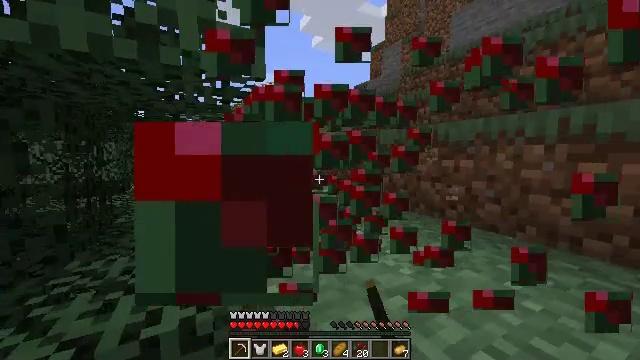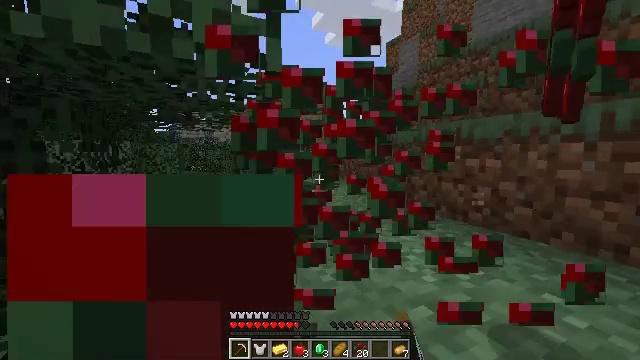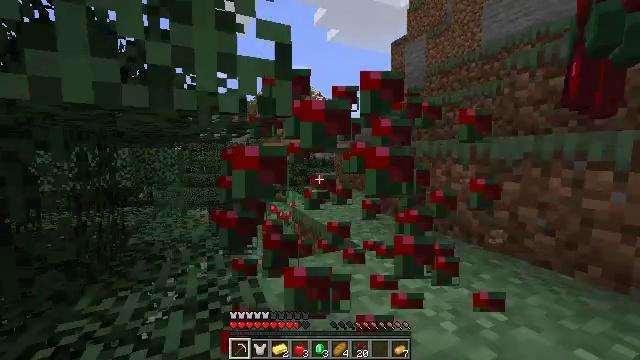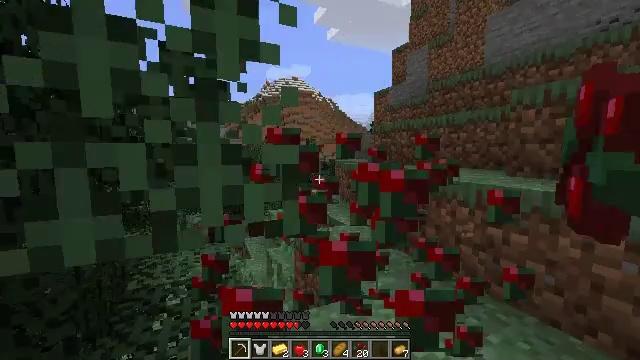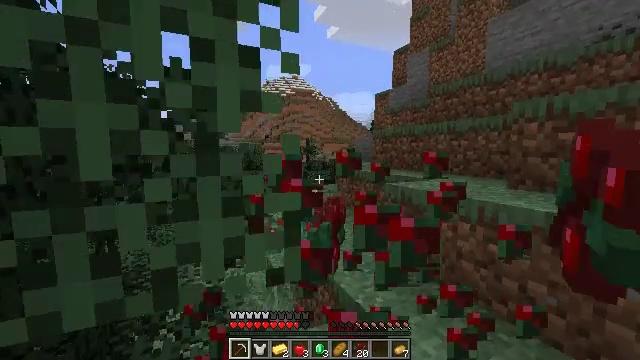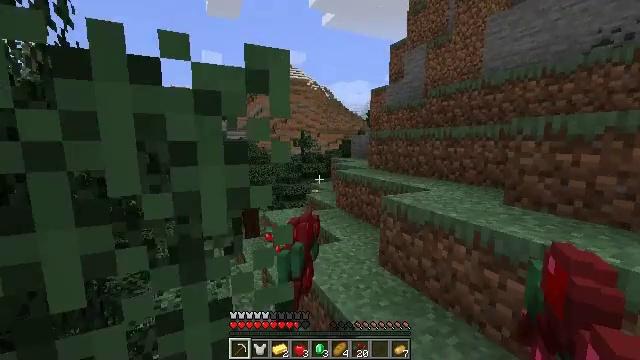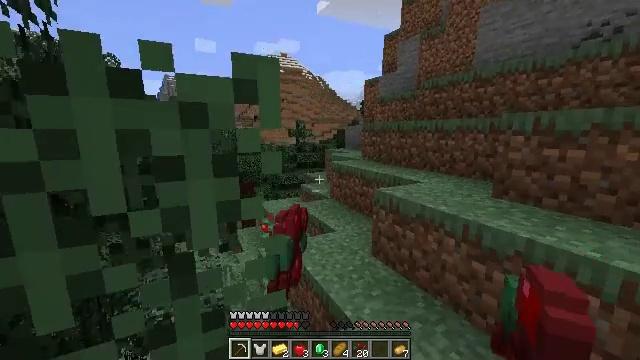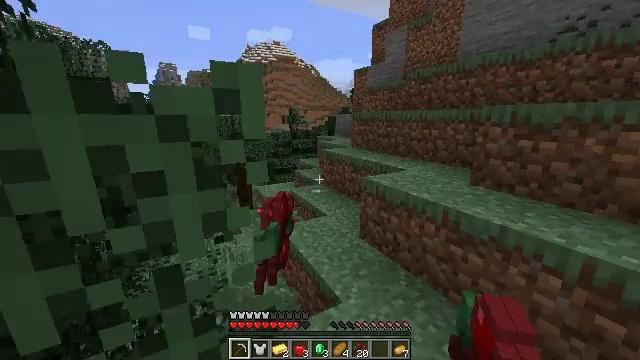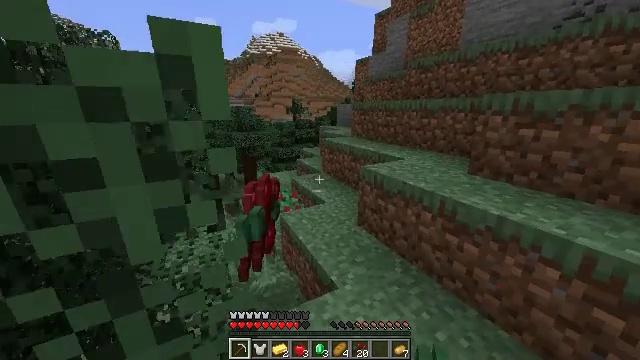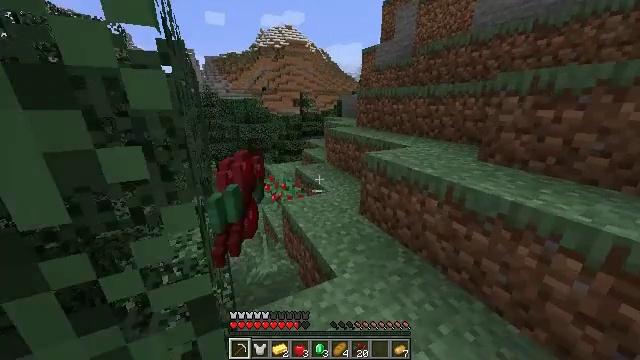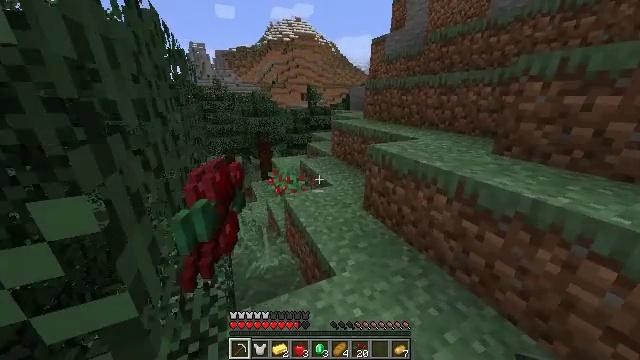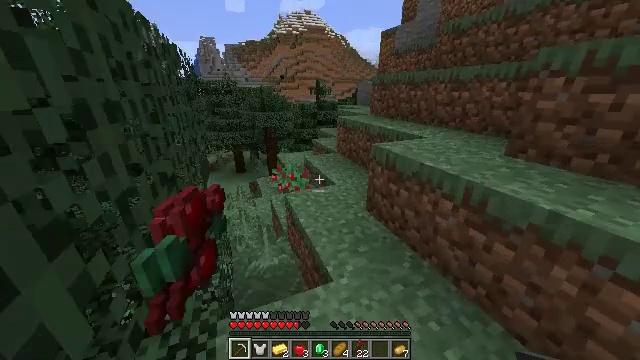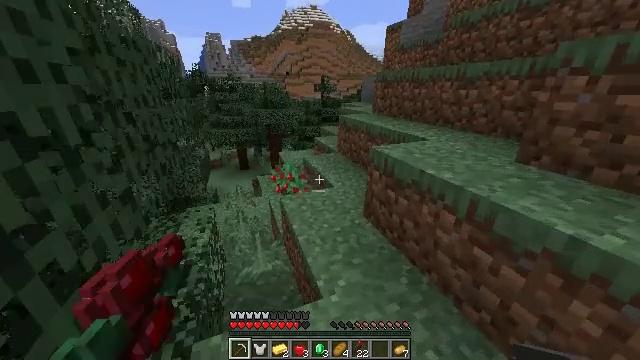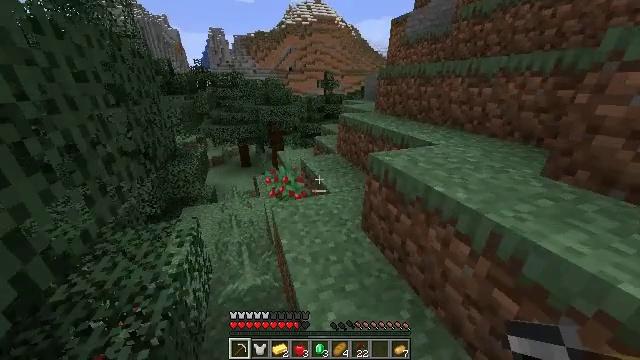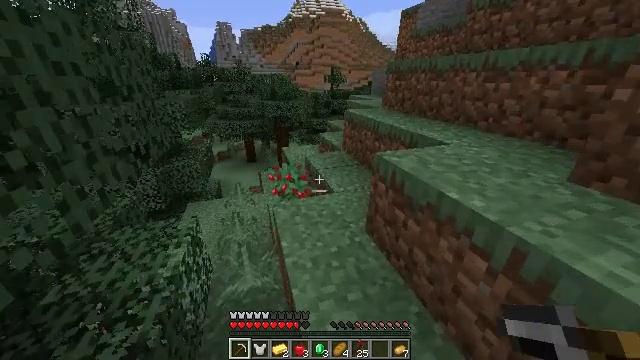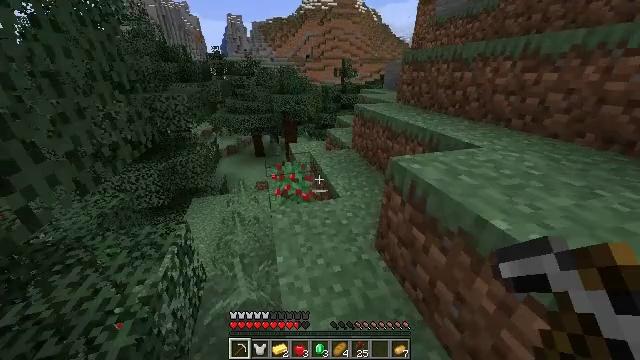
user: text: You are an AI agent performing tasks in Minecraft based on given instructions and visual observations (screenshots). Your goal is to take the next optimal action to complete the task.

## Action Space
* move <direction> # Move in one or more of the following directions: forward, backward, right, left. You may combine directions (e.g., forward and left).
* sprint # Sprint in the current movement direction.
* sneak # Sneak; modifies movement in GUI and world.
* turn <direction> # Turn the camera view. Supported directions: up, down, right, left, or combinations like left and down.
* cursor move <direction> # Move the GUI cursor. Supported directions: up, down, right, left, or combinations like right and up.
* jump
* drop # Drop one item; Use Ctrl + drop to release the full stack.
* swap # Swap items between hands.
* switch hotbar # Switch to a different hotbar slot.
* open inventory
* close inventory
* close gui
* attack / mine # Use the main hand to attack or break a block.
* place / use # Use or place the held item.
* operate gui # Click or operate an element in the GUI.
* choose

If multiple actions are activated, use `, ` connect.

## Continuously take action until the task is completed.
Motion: motion action
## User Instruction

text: Clear the sweet berry bush to collect the sweet berries.
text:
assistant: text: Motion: move forward and move right, sprint, turn left, attack / mine
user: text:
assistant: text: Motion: move forward and move right, sprint, attack / mine, jump
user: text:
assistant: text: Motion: move forward and move right, sprint, attack / mine, jump
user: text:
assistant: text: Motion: move forward and move right, sprint, attack / mine, jump
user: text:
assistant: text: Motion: move forward and move right, sprint, turn right and down, jump
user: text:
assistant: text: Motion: move forward and move right, sprint, turn right and down, jump
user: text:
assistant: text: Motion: move forward and move right, sprint, turn right and down
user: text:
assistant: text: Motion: move forward and move right, sprint, turn down
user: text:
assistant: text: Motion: move forward and move right, sprint, turn left and down
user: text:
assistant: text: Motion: move forward and move right, sprint, turn left and down
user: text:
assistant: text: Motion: move forward and move right, sprint, turn left and down
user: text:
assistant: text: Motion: move forward, sprint, turn left
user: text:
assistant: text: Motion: move forward, sprint
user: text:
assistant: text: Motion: move forward, sprint, turn left and down
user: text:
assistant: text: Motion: move forward, sprint, turn left and down
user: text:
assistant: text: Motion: move forward, sprint, turn left and down
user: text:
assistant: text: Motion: move forward, sprint, turn left and down
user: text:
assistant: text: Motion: move forward, sprint, turn down
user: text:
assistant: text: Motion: move forward and move left, sprint, turn down
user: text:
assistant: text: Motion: move forward and move left, sprint, turn down
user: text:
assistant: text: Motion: move forward and move left, sprint, turn right and down
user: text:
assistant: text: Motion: move forward and move left, sprint, turn right and down
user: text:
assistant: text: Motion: move forward, sprint, turn right
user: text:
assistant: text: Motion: move forward, sprint, turn right and down, attack / mine
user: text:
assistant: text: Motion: move forward, sprint, turn right and down, attack / mine
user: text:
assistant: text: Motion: move forward, sprint, turn down, attack / mine
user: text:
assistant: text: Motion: move forward, sprint, attack / mine
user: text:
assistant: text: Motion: move forward, sprint, attack / mine
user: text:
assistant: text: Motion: sprint, attack / mine